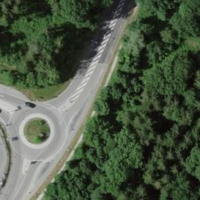
EUNIS habitat code: 57
Species observed at this site:
Chorthippus biguttulus